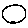
Label: circle